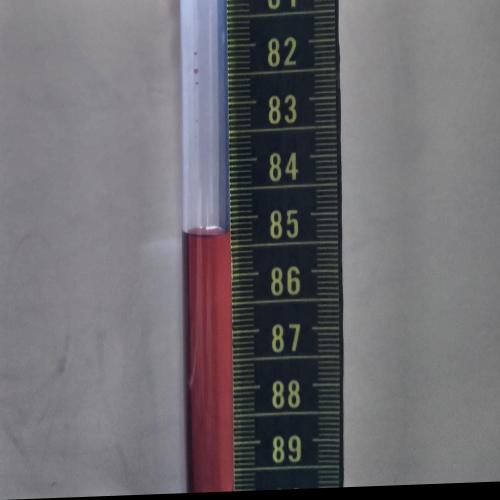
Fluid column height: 85.2 cm